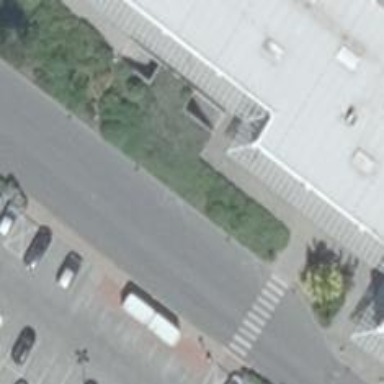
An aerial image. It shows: Taxi stand.